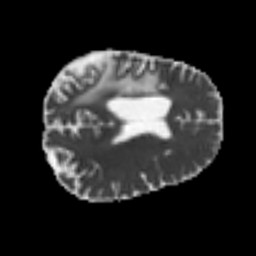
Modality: MD
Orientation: axial
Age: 43
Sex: male
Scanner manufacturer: siemens
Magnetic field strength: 3 T
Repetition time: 4.999 s
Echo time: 0.07946 s